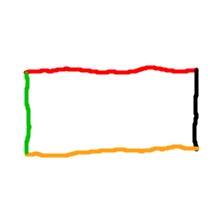
Shape: rectangle